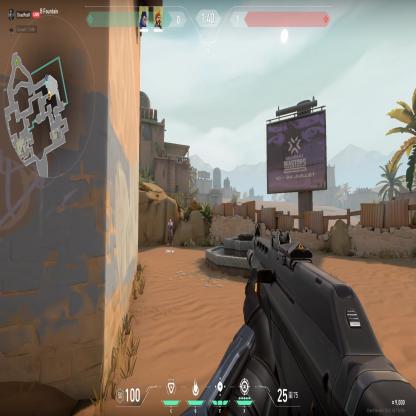
Label: teammate